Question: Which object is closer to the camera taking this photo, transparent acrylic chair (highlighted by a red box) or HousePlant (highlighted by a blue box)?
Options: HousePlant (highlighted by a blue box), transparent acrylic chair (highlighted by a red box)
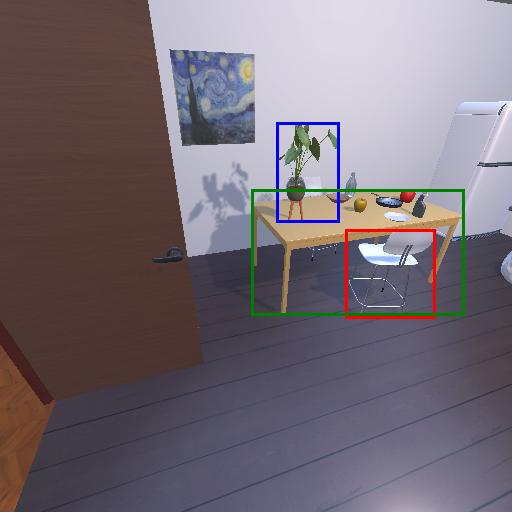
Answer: HousePlant (highlighted by a blue box)